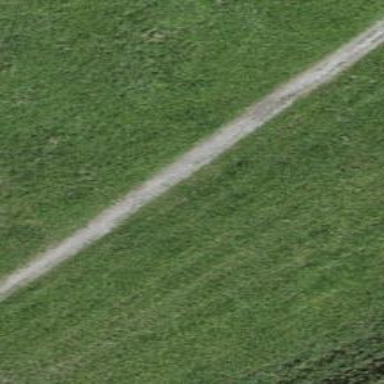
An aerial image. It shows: Gravel path.